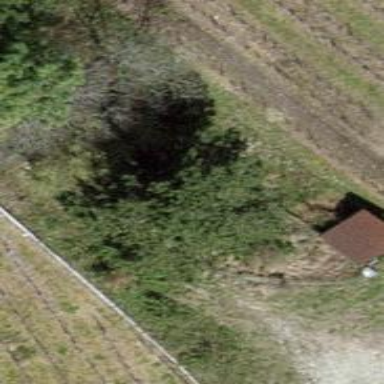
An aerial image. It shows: Single tag "natural: tree."